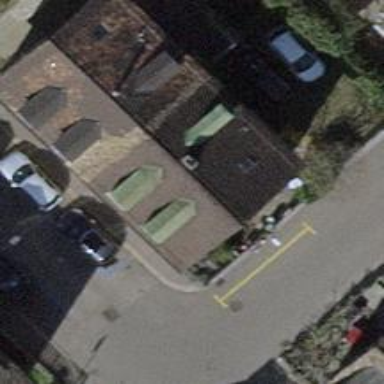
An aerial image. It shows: Semi-detached house.